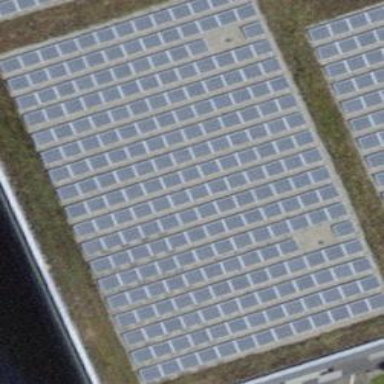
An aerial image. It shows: Solar power generator using photovoltaic method with solar photovoltaic panel types.